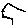
Label: hexagon